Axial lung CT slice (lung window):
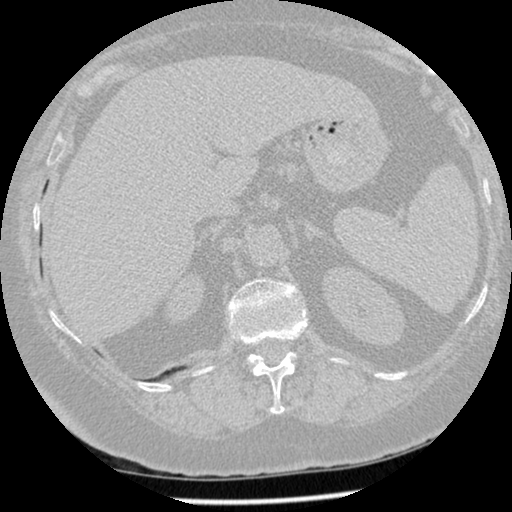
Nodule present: no